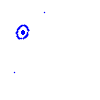
Particle: kaon